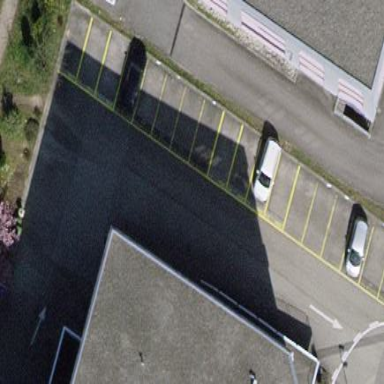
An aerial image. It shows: Street-side parking area.